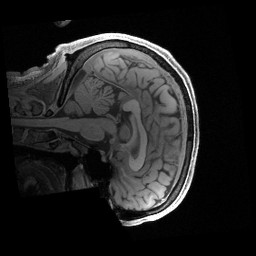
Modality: T1w
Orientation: sagittal
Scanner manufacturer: siemens
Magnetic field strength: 3 T
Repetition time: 2.4 s
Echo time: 0.00222 s